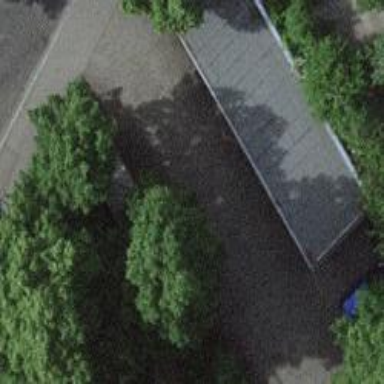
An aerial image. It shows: Group of garages.